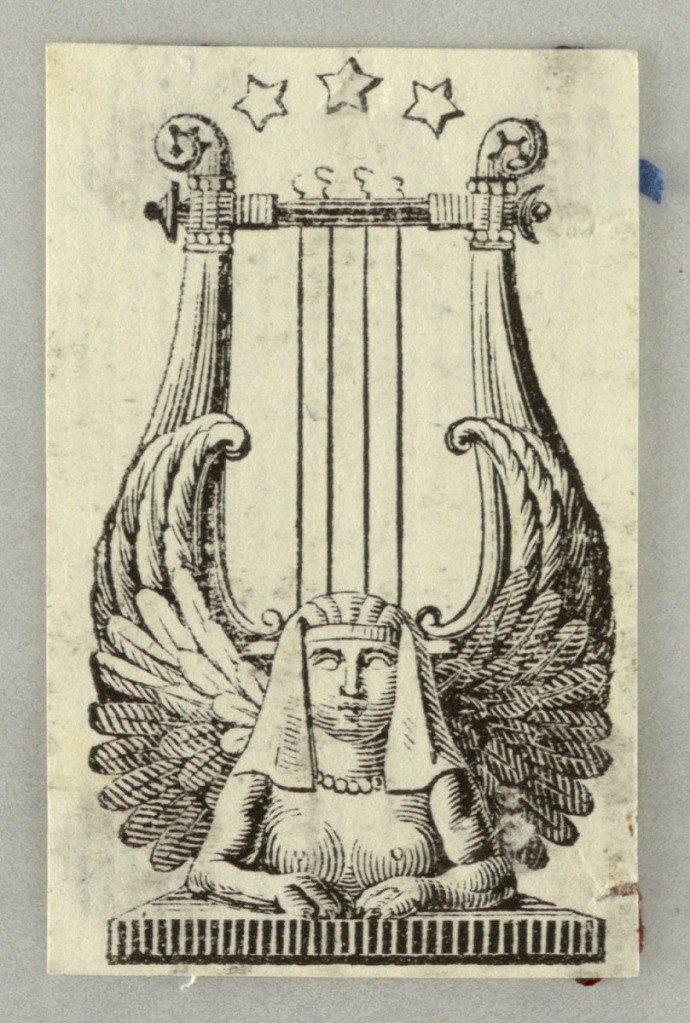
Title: Wood engraving. Vignette
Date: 1800–1830
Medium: Engraving and etching
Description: A lyre, the bottom part of the bow which is formed by a sphinx. Three stars on top.